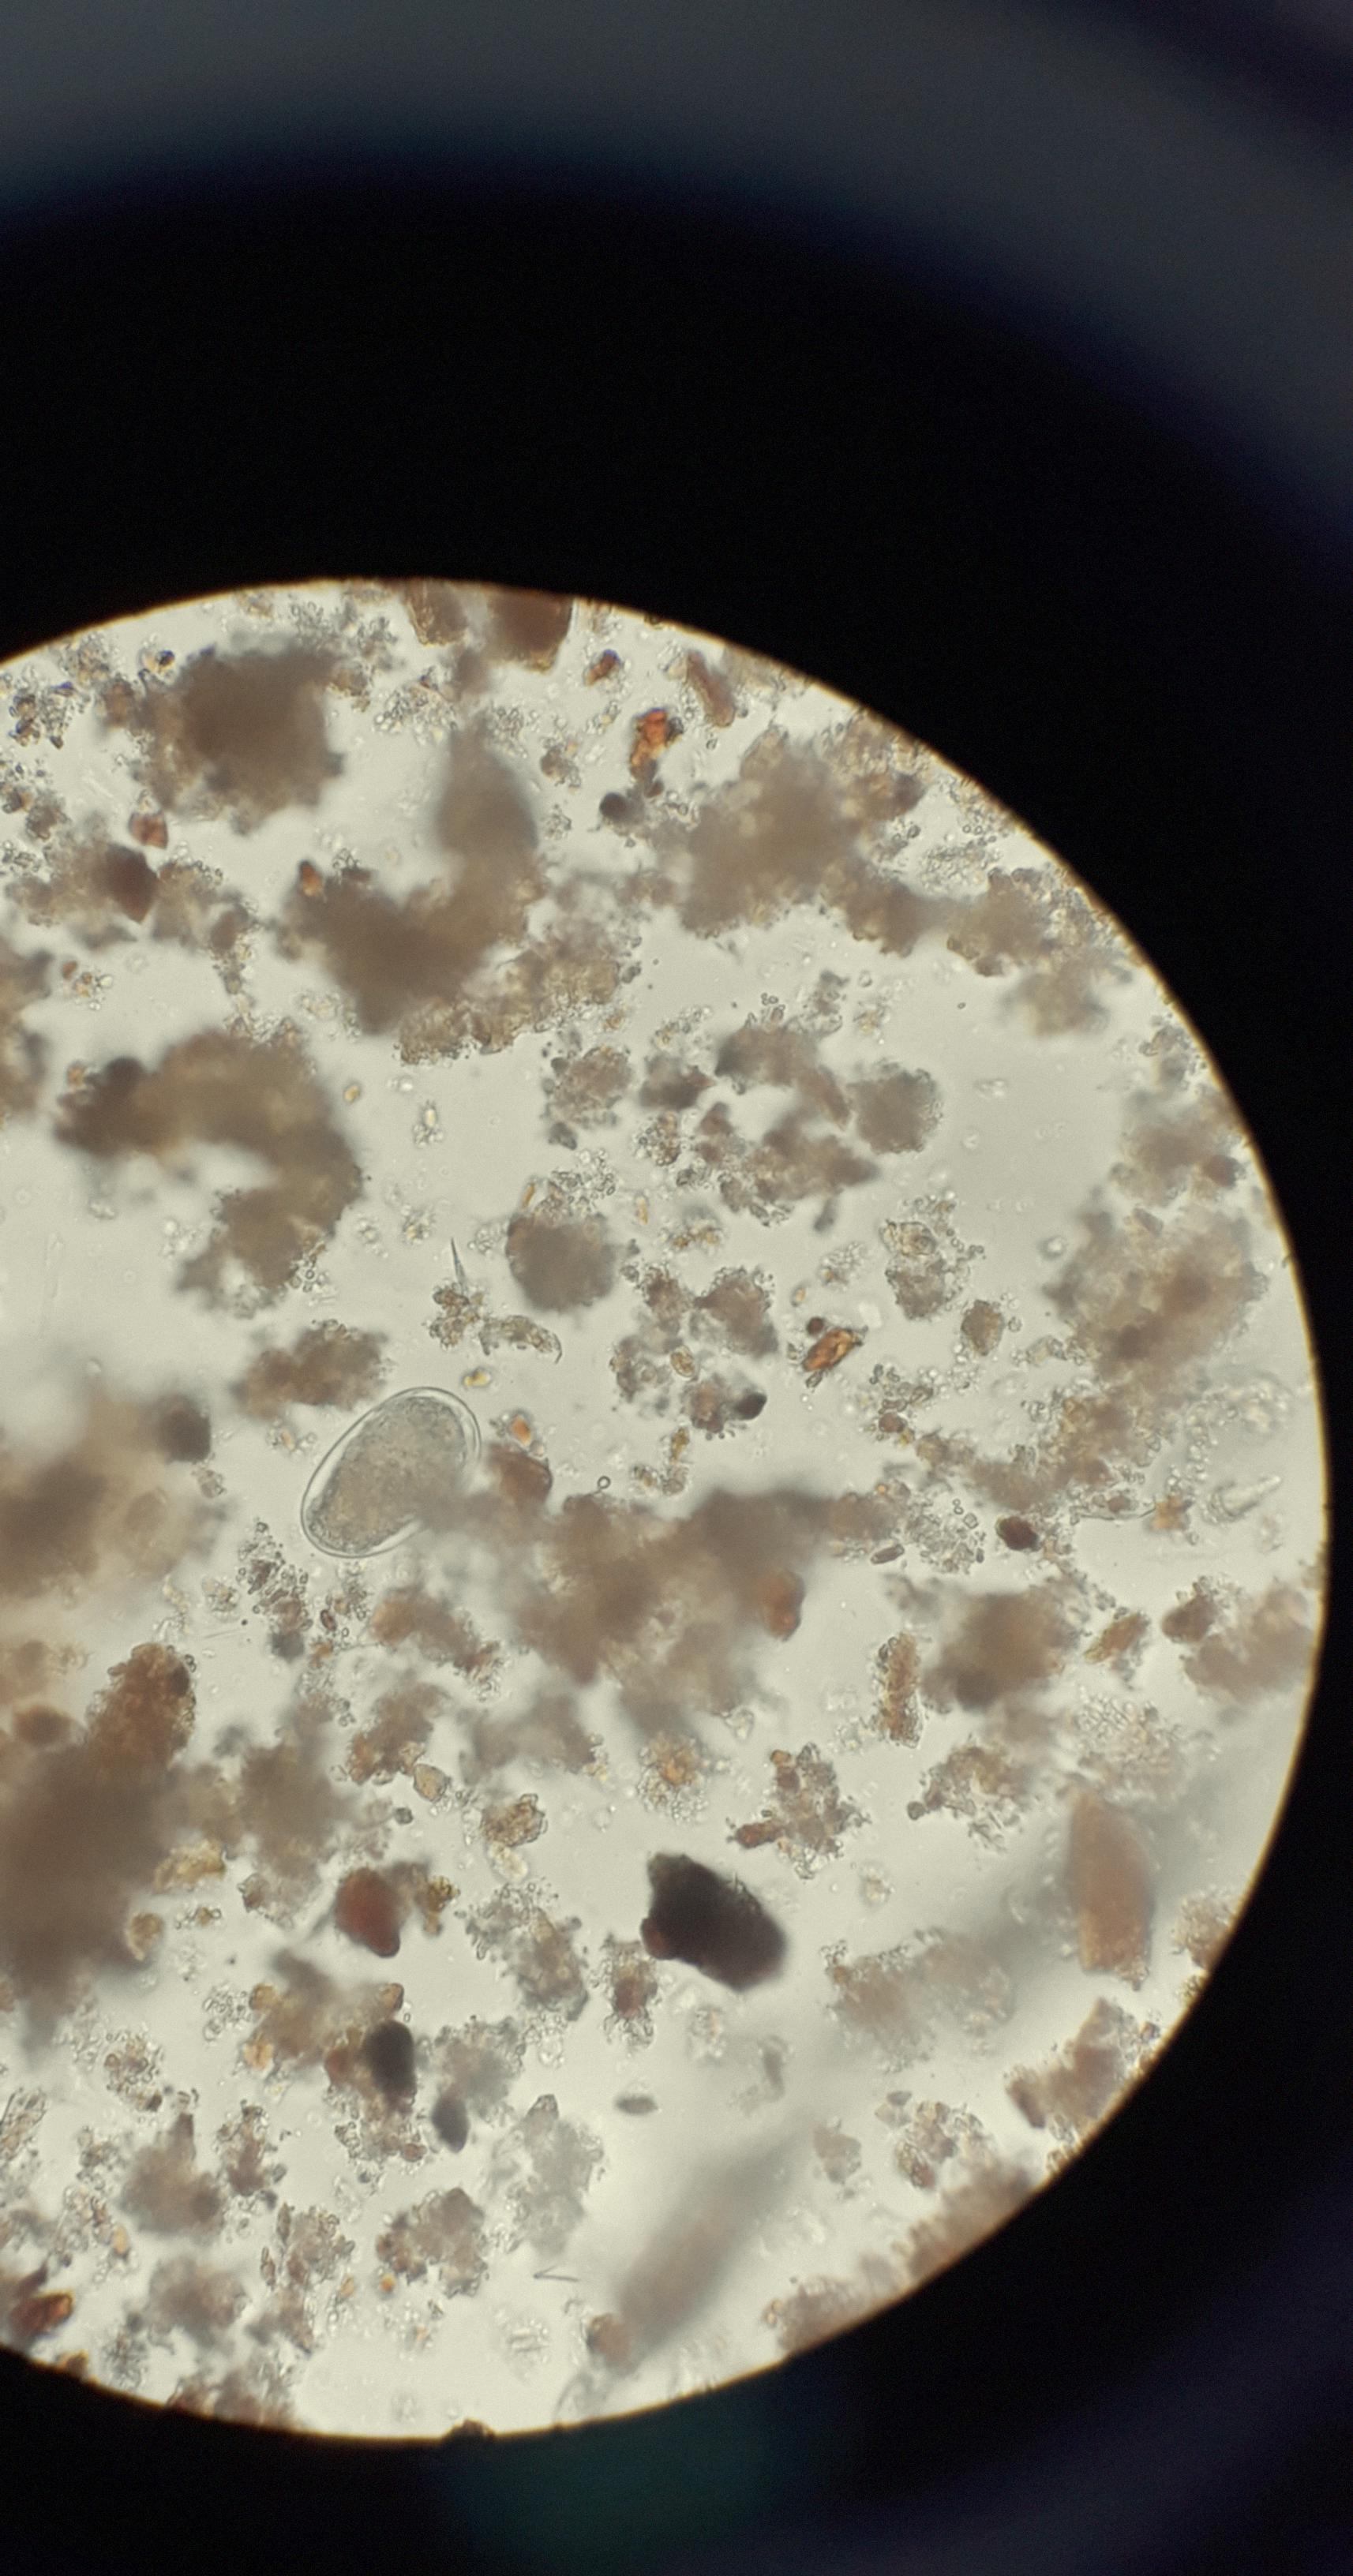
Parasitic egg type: Hookworm egg